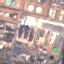
Label: Industrial